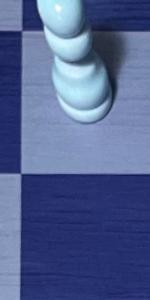
Label: Empty